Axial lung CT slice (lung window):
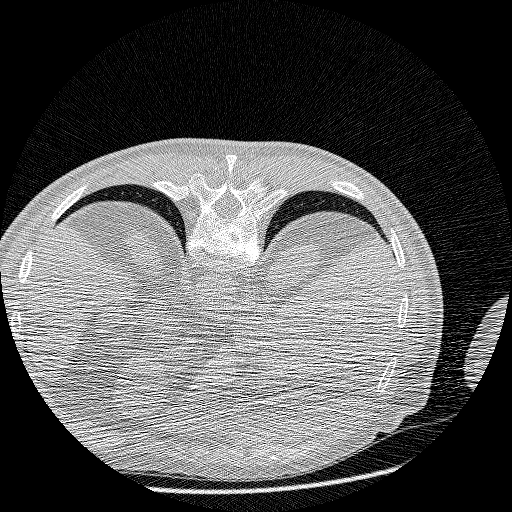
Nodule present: no